Question: In my application i am using a dialog fragment to display a dialog.I code is working fine but the width is dialog is very small.My dialog looks like this

I want the width of the dialog to be more but its not happening
Code
'''
public class MyResourceDialog extends android.support.v4.app.DialogFragment {
private View view;
@Override
public View onCreateView(LayoutInflater inflater, ViewGroup container, Bundle savedInstanceState) {
getDialog().requestWindowFeature(Window.FEATURE_NO_TITLE);
view = inflater.inflate(R.layout.my_resource_dialog, container, false);
return view;
}
@Override
public Dialog onCreateDialog(Bundle savedInstanceState) {
return super.onCreateDialog(savedInstanceState);
}
@Override
public void onCreate(Bundle savedInstanceState) {
super.onCreate(savedInstanceState);
}
}
'''
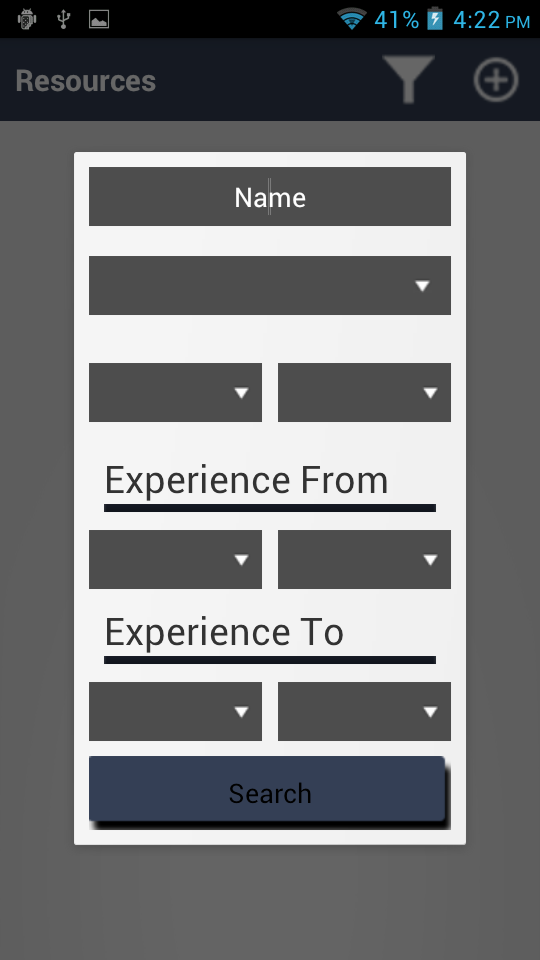
Answer: Here add this code to your 'DialogFragment''s Subclass
'''
@Override
public void onResume() {
ViewGroup.LayoutParams params = getDialog().getWindow().getAttributes();
params.width = LayoutParams.MATCH_PARENT;
params.height = LayoutParams.MATCH_PARENT;
getDialog().getWindow().setAttributes((android.view.WindowManager.LayoutParams) params);
super.onResume();
}
'''
This code will resize your 'DialogFragment' on the 'onResume()' event.
I hope this helps.